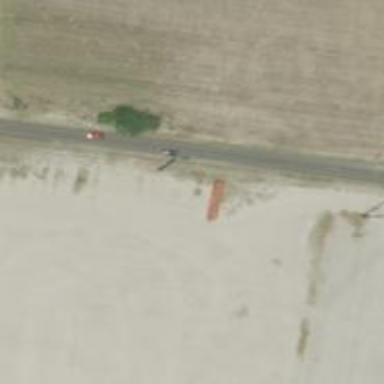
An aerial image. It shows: Power pole.